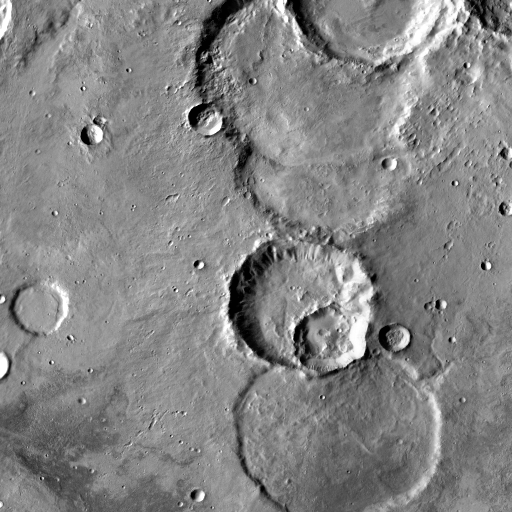
Crater classes present: Background, Other, Buried, Secondary